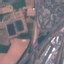
Land use / land cover class: Highway